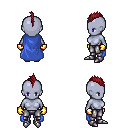
a pixel art fantasy rpg character, female body template, dark elf, purple skin, blue cape, metal pants, brunette mohawk hairstyle, gold gloves, metal boots, four views (front, back, left, right), 2x2 character sprite sheet, small pixel art, hard edges, no anti-aliasing